Field crop: maize
Growth stage: 1
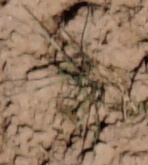
Species: lolium